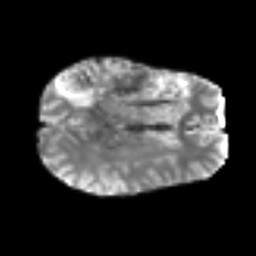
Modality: T2w
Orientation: axial
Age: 54
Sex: male
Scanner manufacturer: siemens
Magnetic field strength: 3 T
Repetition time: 6.1 s
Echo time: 0.101 s